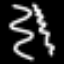
Label: squiggle